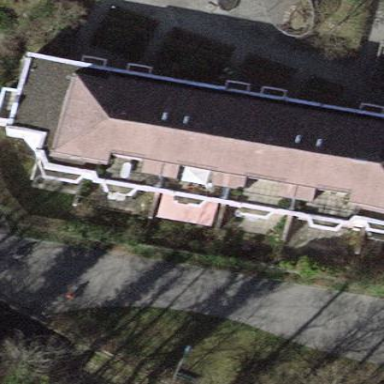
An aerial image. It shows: Residential building with gabled row roof shape.